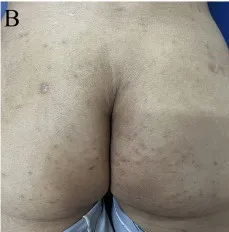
Patient clinical photos and related examination results. (A-C)
Mycobacterium leprae infection in a 39-year-old man (before treatment, China). (B, C) erythema was symmetrically distributed on the hip and pelma. N, negative control; P, positive control; O, other people's samples, not relevant to this case report; B, blood sample; S, skin lesion sample. DNA Marker: 100, 300, 500, 700, 900, 1200 bp, with 700 bp as reference; folp, gyrA and rpoB were around 300bp in the gel.
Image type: medical_photograph (skin_photograph)